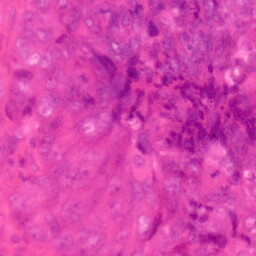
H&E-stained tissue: Colon